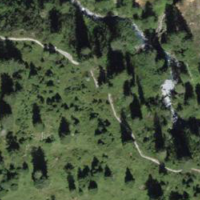
EUNIS habitat code: 44
Species observed at this site:
Motacilla alba